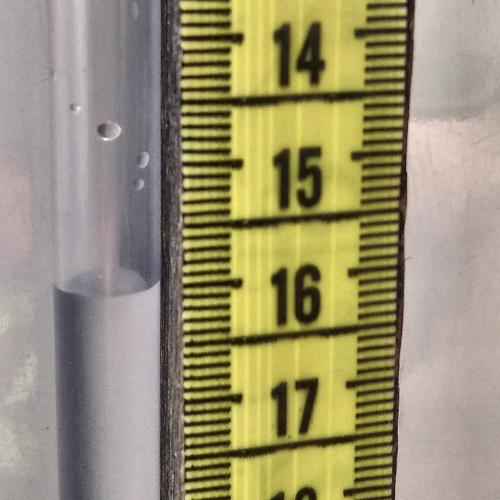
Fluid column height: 16.0 cm